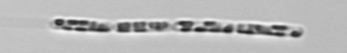
Label: Dactyliosolen_fragilissimus